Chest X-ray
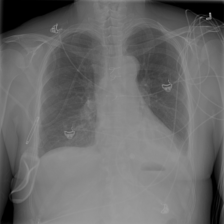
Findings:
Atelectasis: negative
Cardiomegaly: negative
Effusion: negative
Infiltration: negative
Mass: negative
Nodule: negative
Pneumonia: negative
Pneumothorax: positive
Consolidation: negative
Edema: negative
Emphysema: negative
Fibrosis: negative
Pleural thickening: negative
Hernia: negative